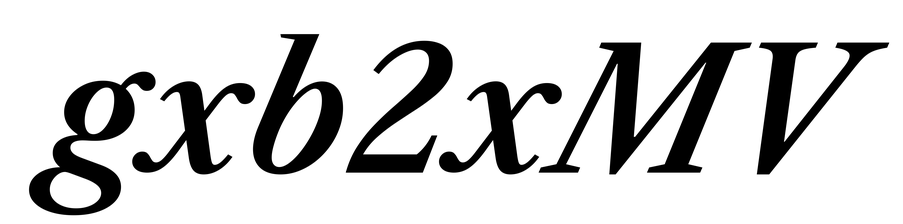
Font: LibreCaslonText-Italic_SemiBold_Italic